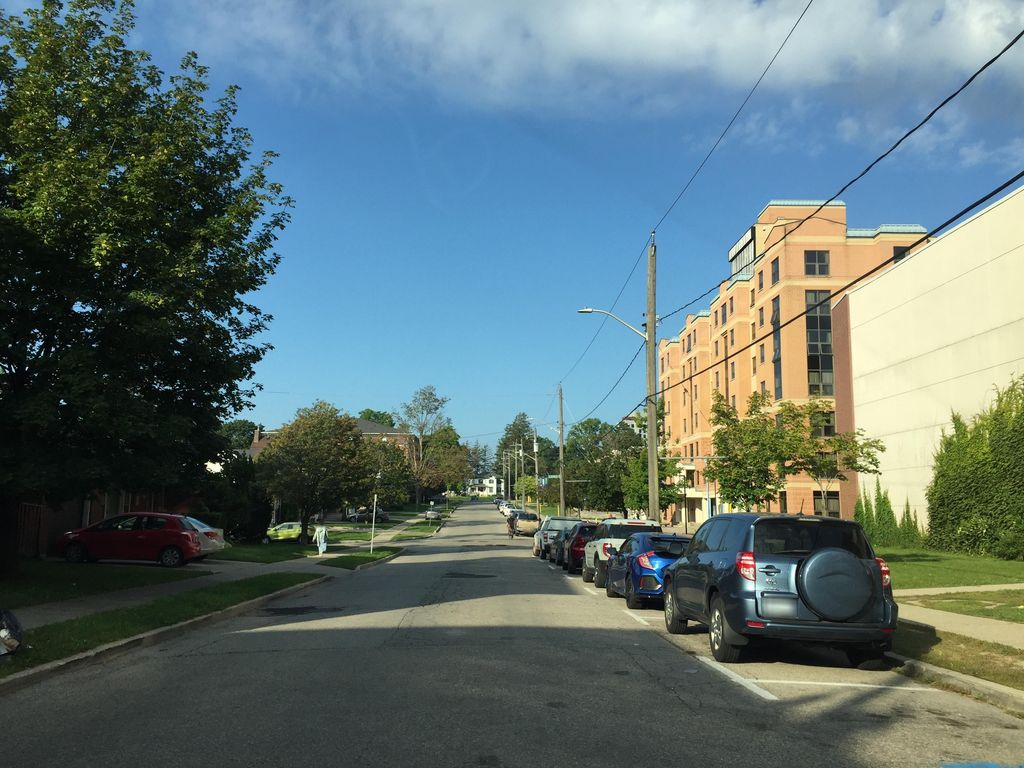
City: kitchener-waterloo